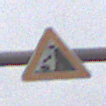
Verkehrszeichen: SteinschlagRechts
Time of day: Midday
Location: Outdoor (RoadRail)
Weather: Overcast
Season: NotSpecified
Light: Natural